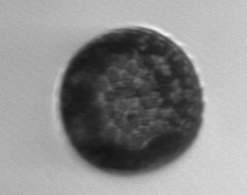
Label: Coscinodiscus